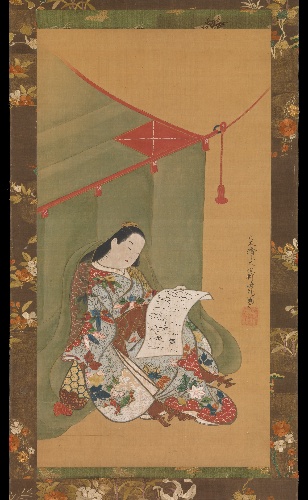
Title: 不非軒時風筆　蚊帳美人図|Woman Reading under a Mosquito Net
Artist: Fuhiken Tokikaze
Artist bio: active first half of the 18th century
Date: ca. 1720
Object type: Hanging scroll
Classification: Paintings
Medium: Hanging scroll; ink and color on silk
Culture: Japan
Period: Edo period (1615–1868)
Dimensions: Image: 27 1/2 × 14 5/8 in. (69.8 × 37.1 cm)
Overall with mounting: 60 3/16 × 22 1/8 in. (152.8 × 56.2 cm)
Department: Asian Art
Credit line: Mary Griggs Burke Collection, Gift of the Mary and Jackson Burke Foundation, 2015
Accession year: 2015
Repository: Metropolitan Museum of Art, New York, NY
Tags: Women|Reading